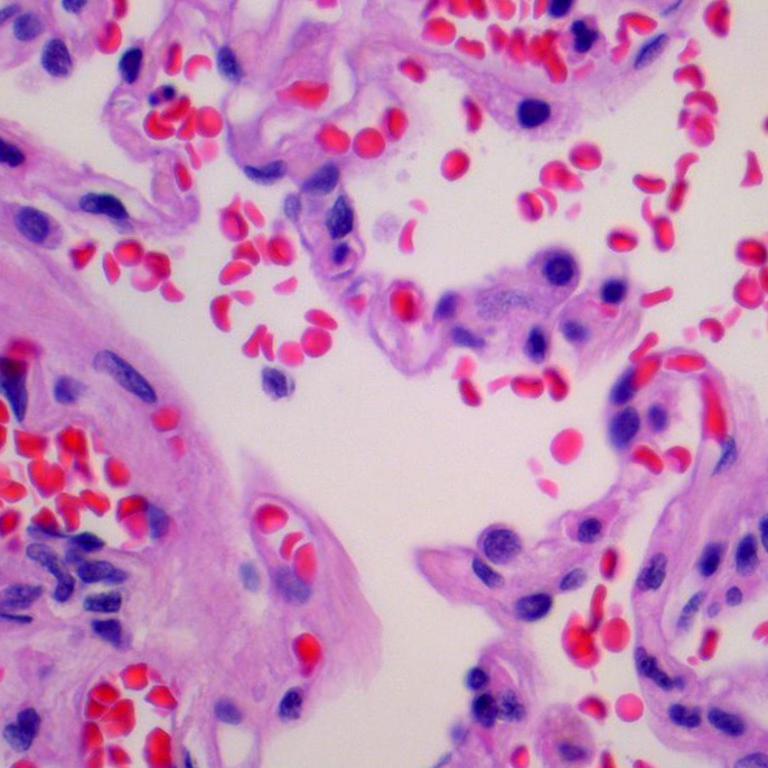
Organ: lung
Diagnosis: benign